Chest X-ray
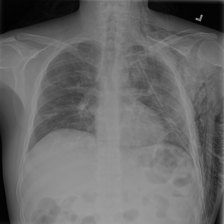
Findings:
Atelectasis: negative
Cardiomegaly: negative
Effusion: negative
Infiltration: negative
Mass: negative
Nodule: negative
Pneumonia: negative
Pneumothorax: positive
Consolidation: negative
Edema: negative
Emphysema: positive
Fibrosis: negative
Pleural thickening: negative
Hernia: negative